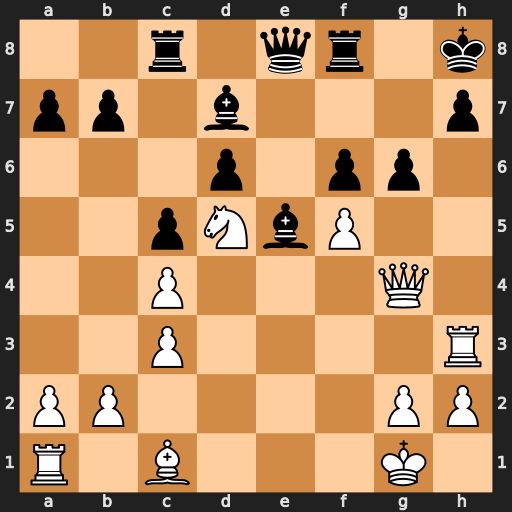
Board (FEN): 2r1qr1k/pp1b3p/3p1pp1/2pNbP2/2P3Q1/2P4R/PP4PP/R1B3K1
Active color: w
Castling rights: -
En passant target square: -
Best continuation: Rxh7+ Kxh7 Qh4+ Kg8 fxg6 Qxg6 Ne7+ Kg7 Nxg6